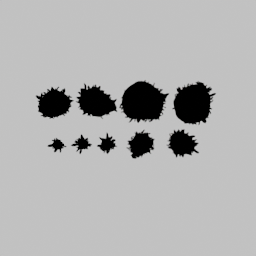
Label: nature